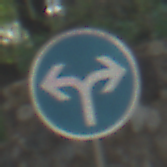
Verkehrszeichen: VorgeschriebeneFahrtrichtungRechtsOderLinks
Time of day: MorningAfternoon
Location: Outdoor (Urban)
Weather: PartlyCloudy
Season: NotSpecified
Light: Natural